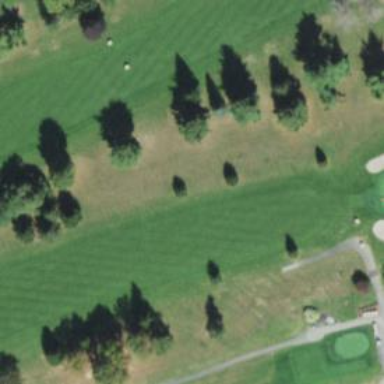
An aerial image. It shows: View of golf hole.